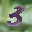
Label: 3